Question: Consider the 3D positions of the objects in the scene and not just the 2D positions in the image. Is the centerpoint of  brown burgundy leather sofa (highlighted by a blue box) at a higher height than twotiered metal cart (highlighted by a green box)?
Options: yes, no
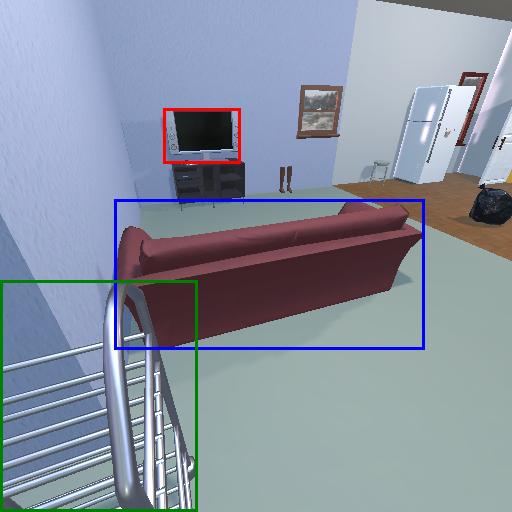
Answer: yes